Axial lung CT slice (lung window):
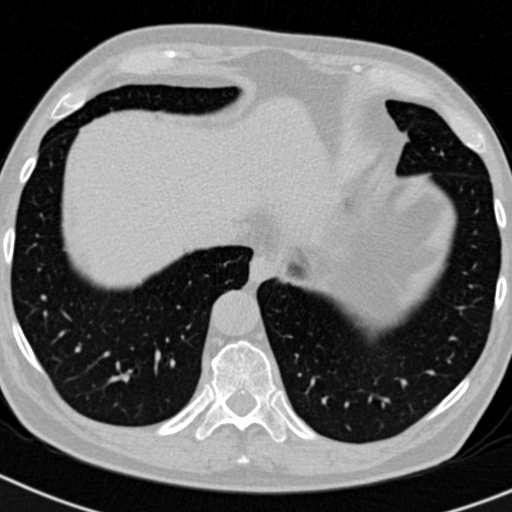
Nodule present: no